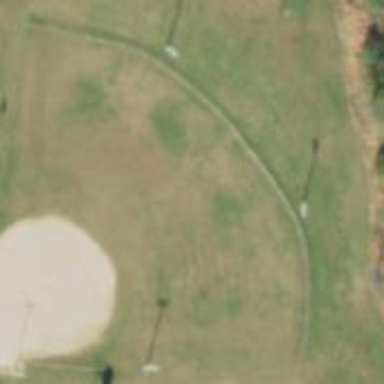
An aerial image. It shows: Softball pitch for leisure and sport activities.